Aerial crown-view tile of a tropical tree (Barro Colorado Island, Panama), acquired 20250715:
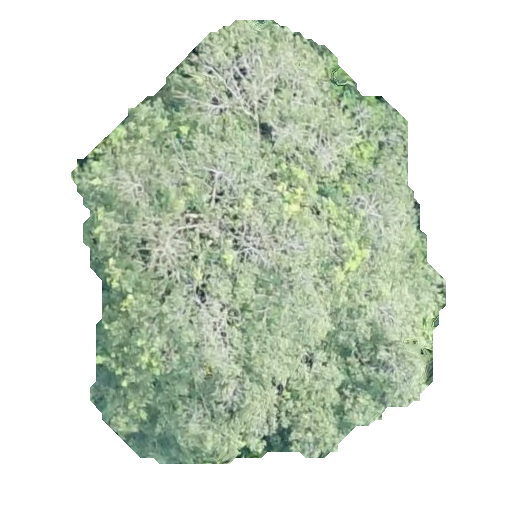
Species: Simarouba amara
GBIF accepted scientific name: Simarouba amara
Crown area: 182.533 m²